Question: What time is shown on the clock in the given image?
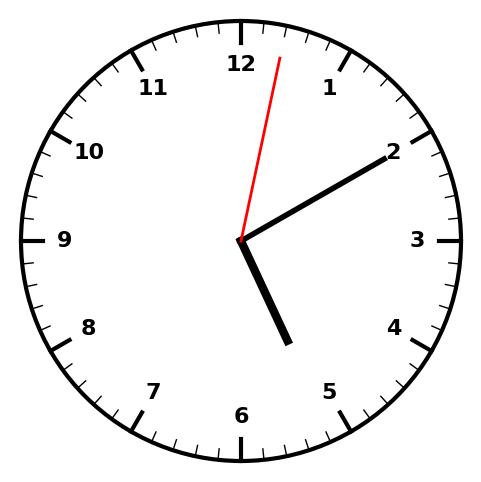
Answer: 05:10:02